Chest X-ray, AP view. Patient: 75 years old, sex F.
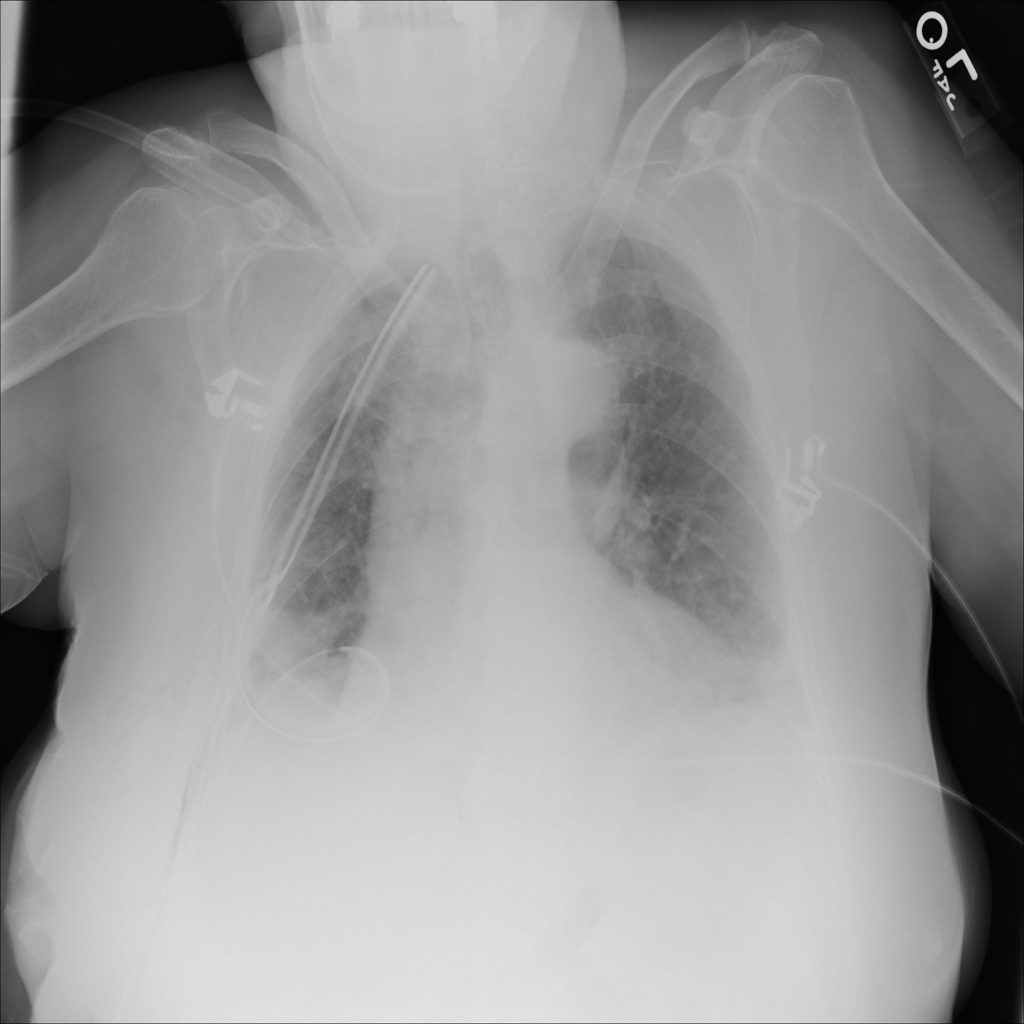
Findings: Emphysema